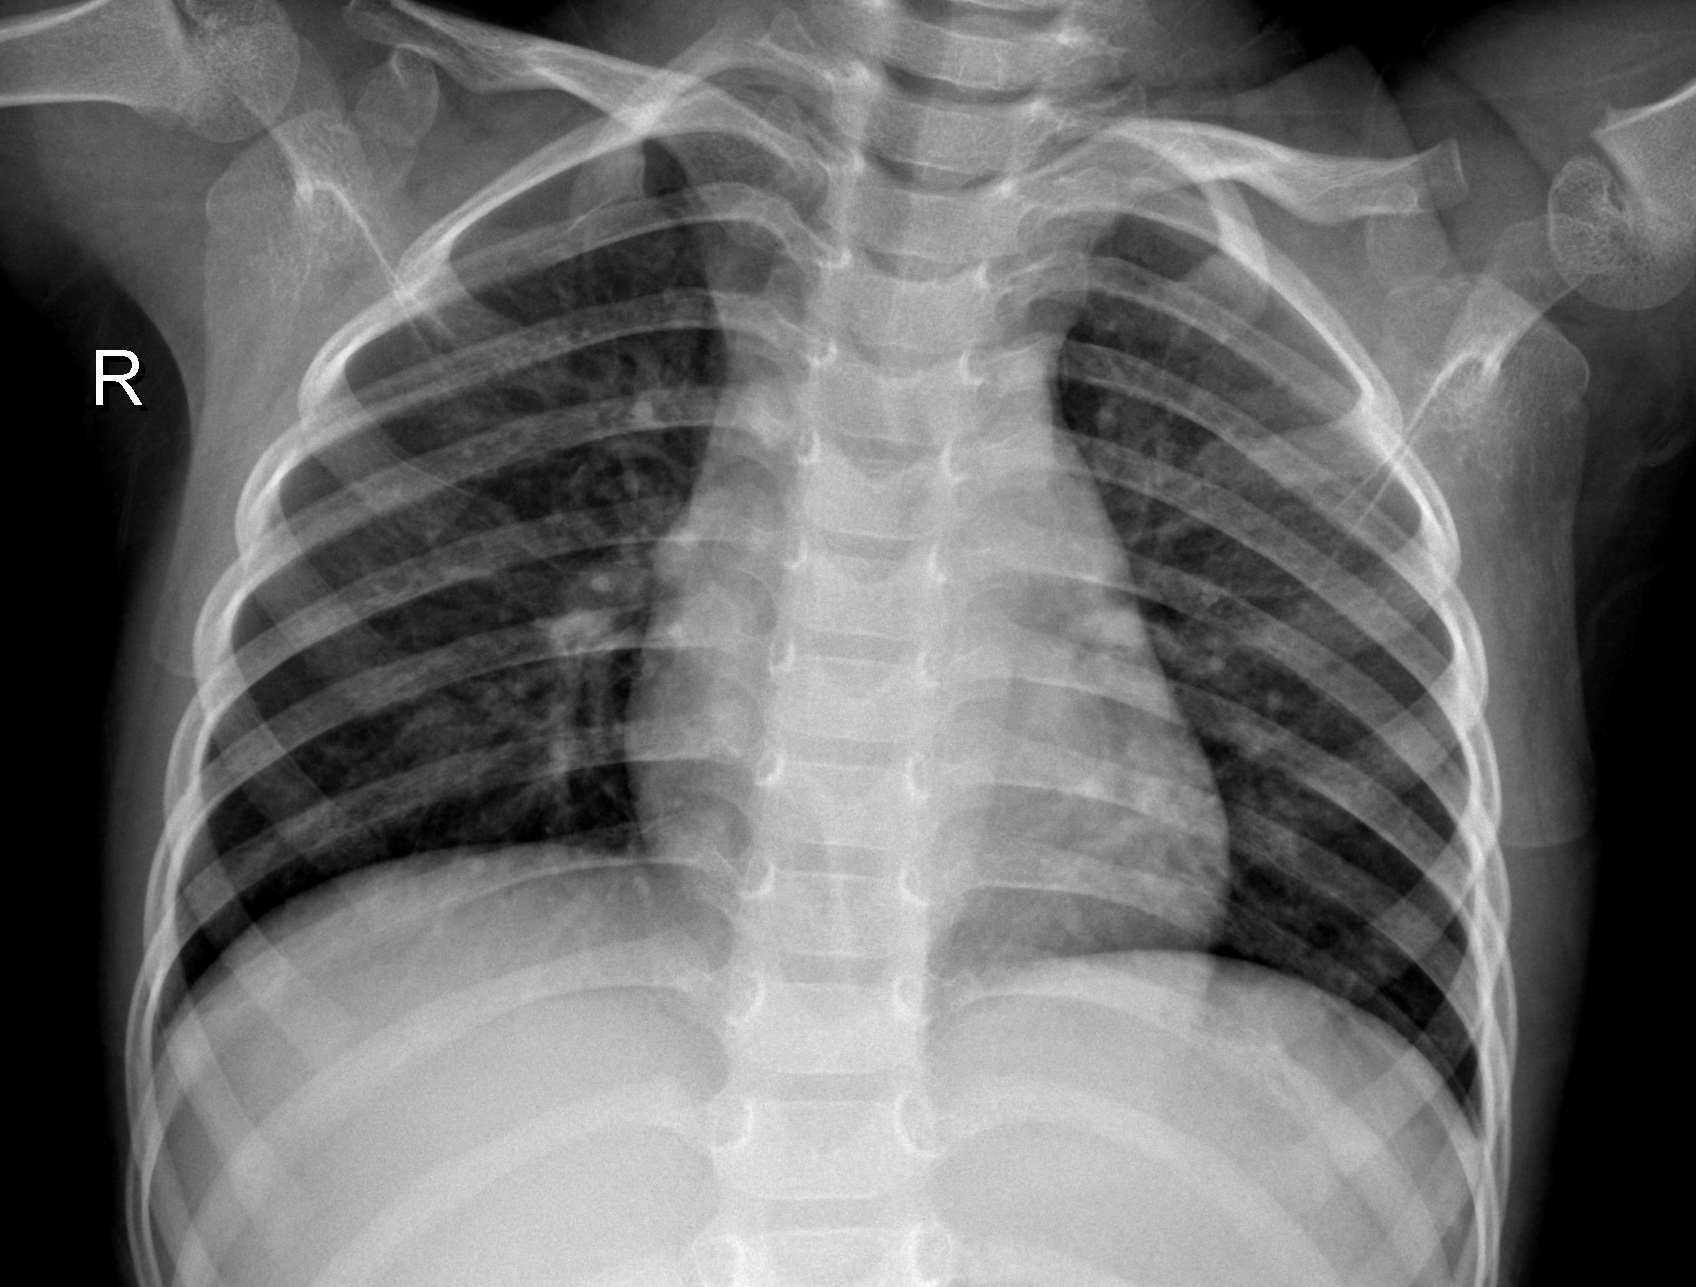
Diagnosis: NORMAL